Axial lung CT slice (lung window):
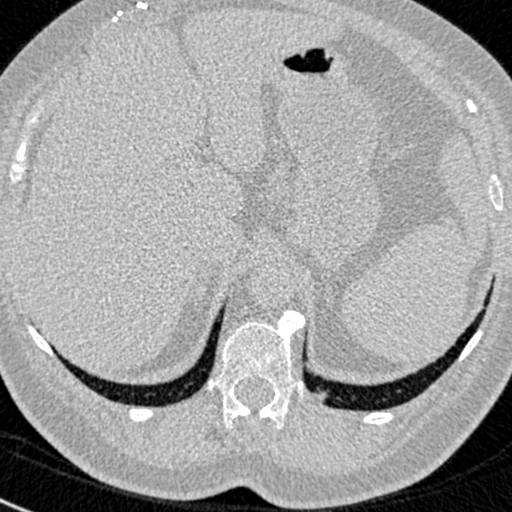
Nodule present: no